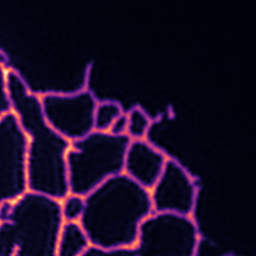
Label: Super-resolution ER image